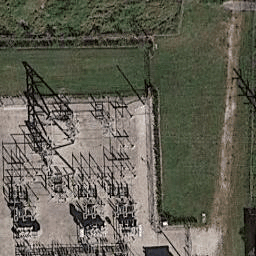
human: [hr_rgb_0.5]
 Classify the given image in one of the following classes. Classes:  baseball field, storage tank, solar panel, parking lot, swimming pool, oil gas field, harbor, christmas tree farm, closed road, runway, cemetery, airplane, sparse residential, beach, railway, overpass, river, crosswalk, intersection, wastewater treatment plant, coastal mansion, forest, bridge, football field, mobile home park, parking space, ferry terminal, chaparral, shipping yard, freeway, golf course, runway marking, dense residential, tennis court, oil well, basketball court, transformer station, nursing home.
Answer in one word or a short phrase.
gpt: transformer station